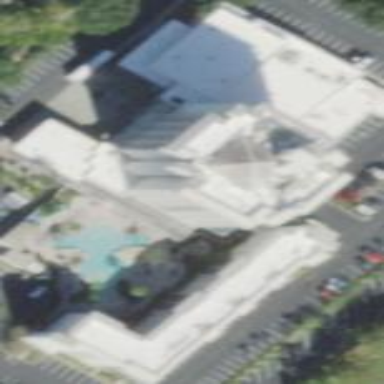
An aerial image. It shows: Hotel building.